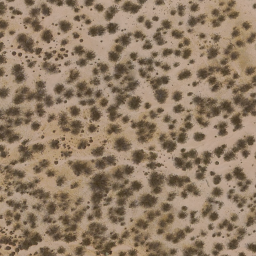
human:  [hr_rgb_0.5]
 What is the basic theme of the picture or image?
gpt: chaparral